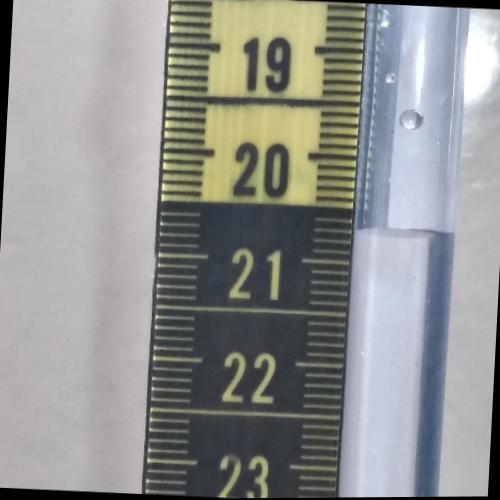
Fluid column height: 20.7 cm